Question: I have a 'StackPanel' (1), with another 'StackPanel' (2) inside.
SP 2 should be hidden (Opacity:0) until SP 1 is hovered. The mouse-over should change the style of SP2 to Opacity:100.

I've tried defining styles in the StackPanel resources, and using triggers there to then target the inside panel, but I'm not sure how I should be targeting the children from inside the trigger.
What would be a simple style structure to do this?
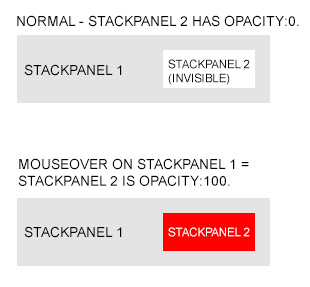
Answer: I do not fully understand what you need so i posted 2 samples.
Sample with colors for clarity :
1) when we have mouseover on sp1 sp2 getting green color
'''
<Window x:Class="Prognoz.GP.DataCollection.TestMarkupProject.MainWindow"
xmlns="http://schemas.microsoft.com/winfx/2006/xaml/presentation"
xmlns:x="http://schemas.microsoft.com/winfx/2006/xaml" >
<Window.Resources>
<Style x:Key="test" TargetType="StackPanel">
<Setter Property="Background" Value="Red" />
<Style.Triggers>
<DataTrigger Binding="{Binding RelativeSource={RelativeSource AncestorType=StackPanel,AncestorLevel=1}, Path=IsMouseOver}" Value="True" >
<Setter Property="Background" Value="Green" />
</DataTrigger>
</Style.Triggers>
</Style>
</Window.Resources>
<Grid>
<StackPanel Width="400" Height="400" Background="Yellow">
<StackPanel Width="350" Height="350" Style="{StaticResource test}"/>
</StackPanel>
</Grid>
</Window>
'''
2) when we have mouseover on sp2 sp2 getting green color
'''
<Style x:Key="test" TargetType="StackPanel">
<Setter Property="Background" Value="Red" />
<Style.Triggers>
<Trigger Property="StackPanel.IsMouseOver" Value="True" >
<Setter Property="Background" Value="Green" />
</Trigger>
</Style.Triggers>
</Style>
'''